Question: I recently upgraded my Mac to Yosemite, and now many Textmate 2 commands that I used to use all the time are failing and giving the following error--in this example I tried to run the "Comment line" command by pressing /:

The same thing happens for "Run", "Toggle String / Symbol", and many other Textmate commands.
When I click "Edit Command", it takes me to a script the first line of which is:
'''
#!/usr/bin/env ruby18
'''
If I take the '18' off of that, it seems to work, but I would have to do it for every command. There must be a better way.
I use rbenv and long ago I set my TM_RUBY variable to '$HOME/.rbenv/shims/ruby', but setting or unsetting that doesn't seem to make a difference now. I also tried adding that path to TM's PATH variable. Any other ideas?
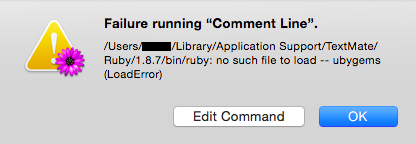
Answer: I figured out an answer. Running 'ruby18' at the command line produced a "command not found" error. So I created a symlink to the system ruby (which is ruby 2.0) with that name:
'''
ln -s /usr/bin/ruby /usr/local/bin/ruby18
'''
That seems to have worked. Still not sure if that's the best solution. Open to any other ideas.